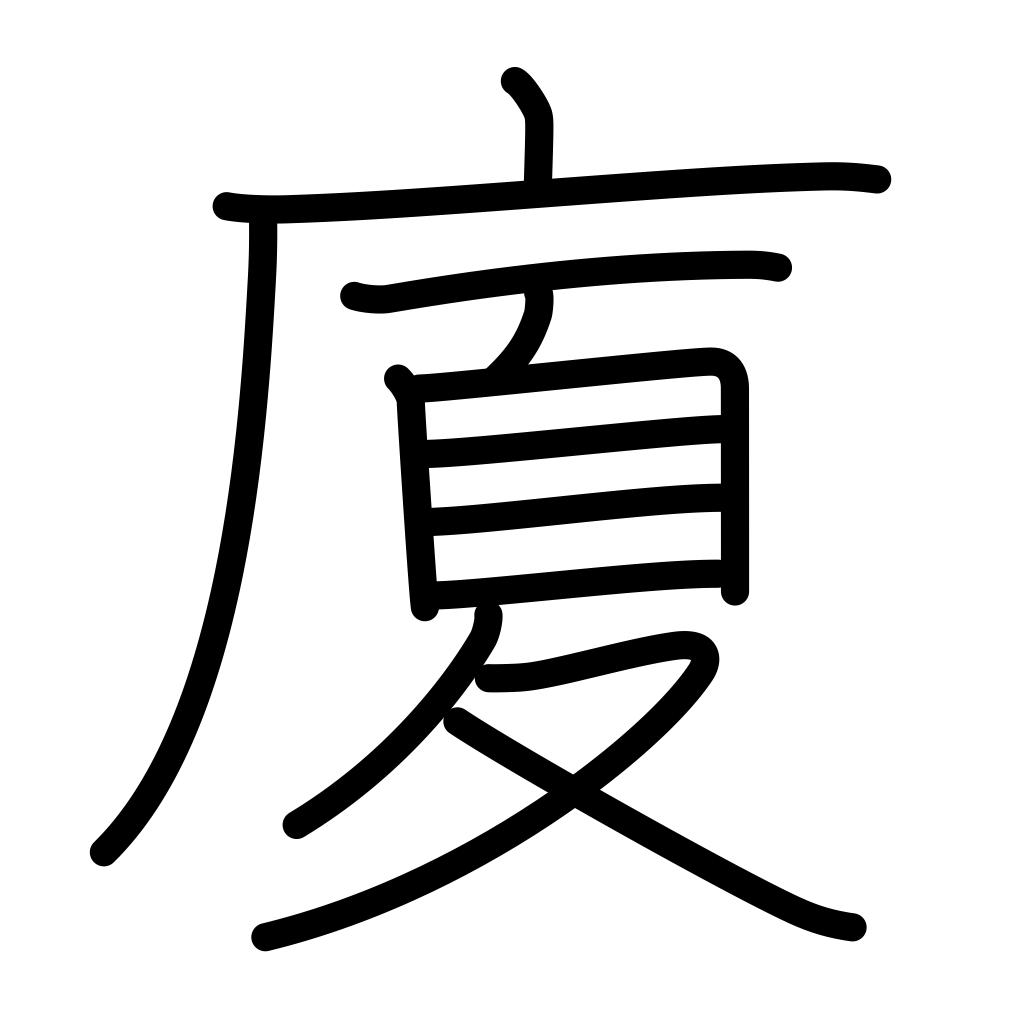
Meaning: house